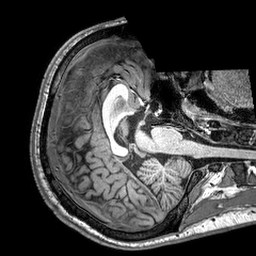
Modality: T1w
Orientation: axial
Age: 19
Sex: male
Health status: healthy
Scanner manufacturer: philips
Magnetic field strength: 3 T